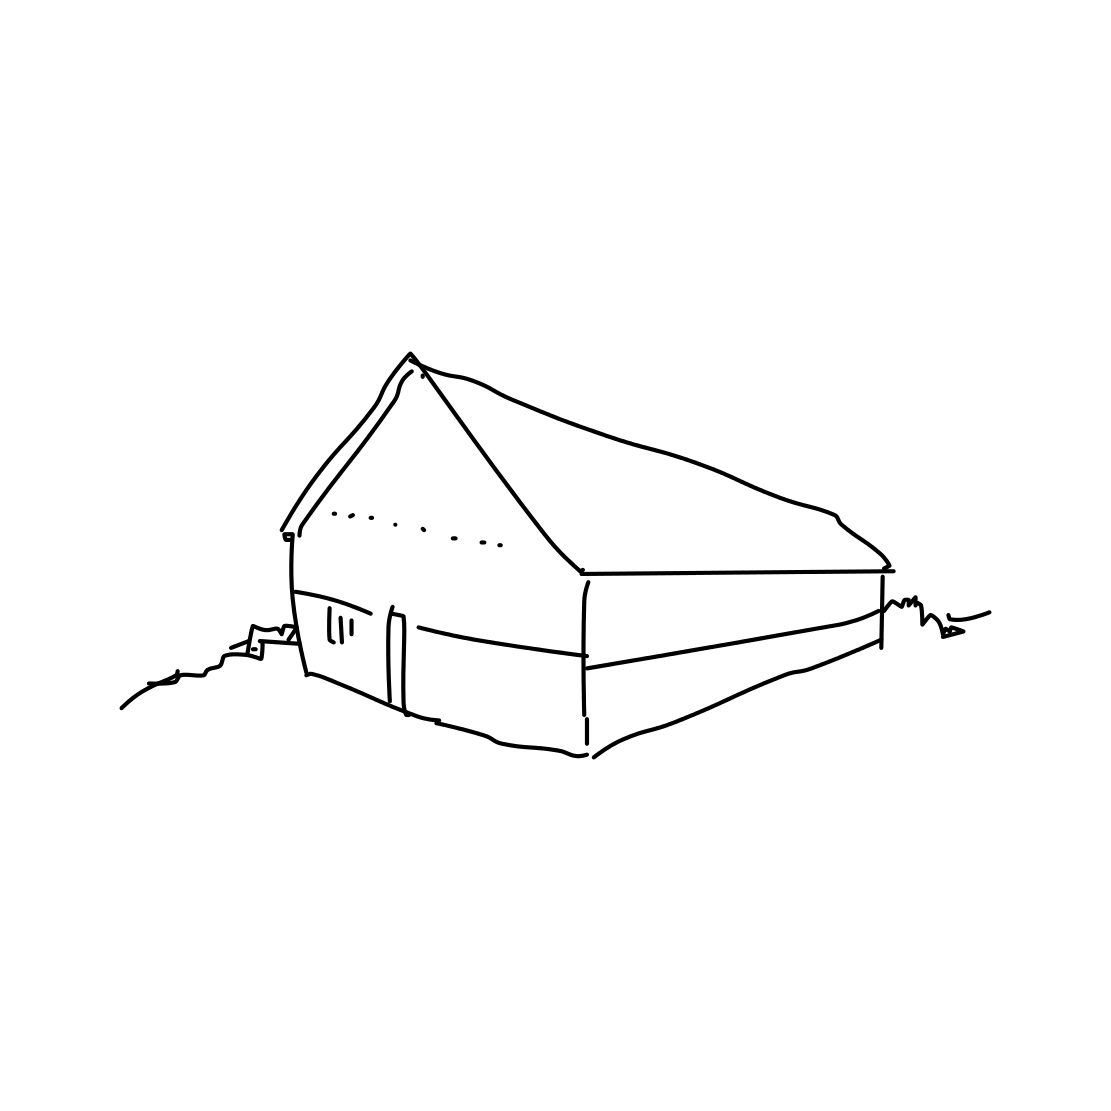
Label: barn